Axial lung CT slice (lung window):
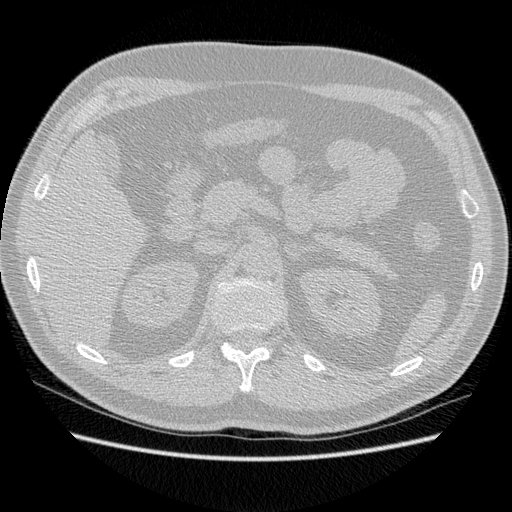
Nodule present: no